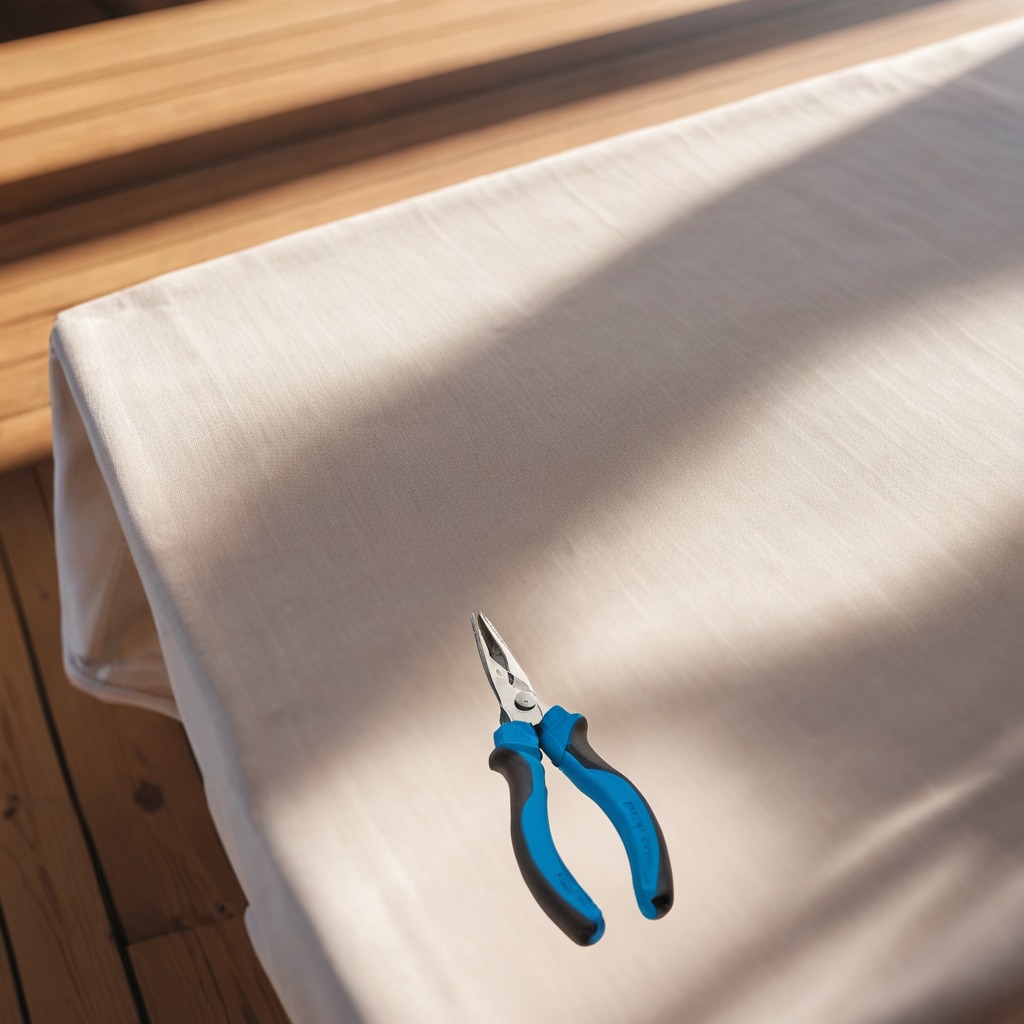
A plier lying on the wooden table.